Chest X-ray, AP view. Patient: 21 years old, sex F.
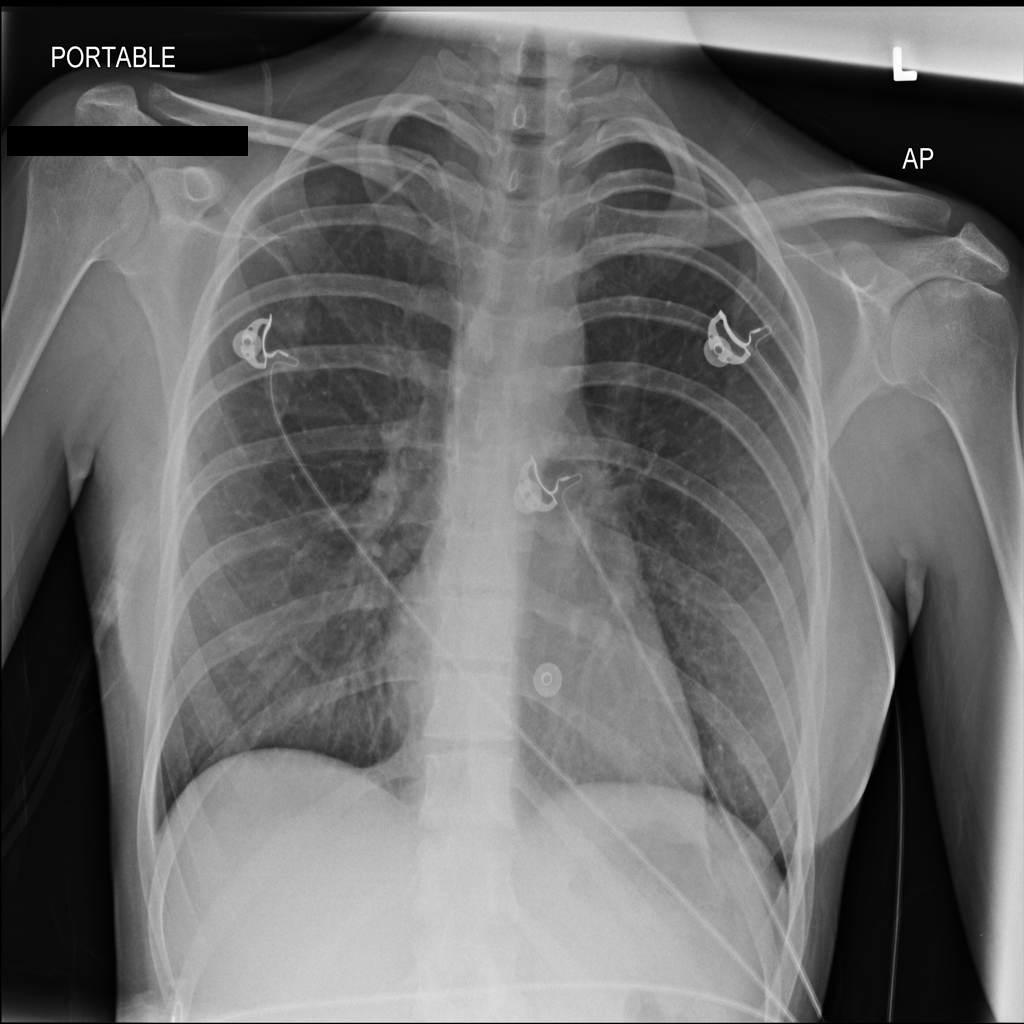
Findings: No Finding